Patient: sex M, age 47
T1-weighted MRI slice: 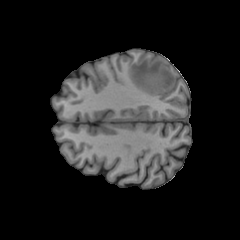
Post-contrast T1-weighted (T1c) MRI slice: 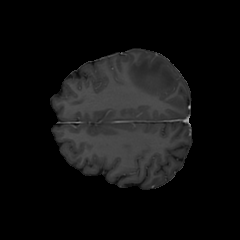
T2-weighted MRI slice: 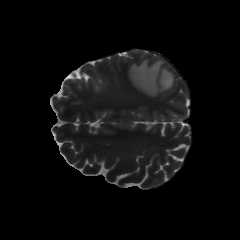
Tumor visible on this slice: yes
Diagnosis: Glioblastoma, IDH-wildtype
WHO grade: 4